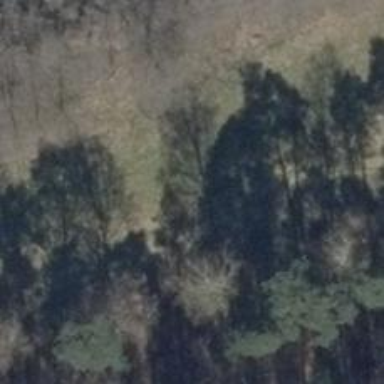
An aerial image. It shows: Hunting stand.